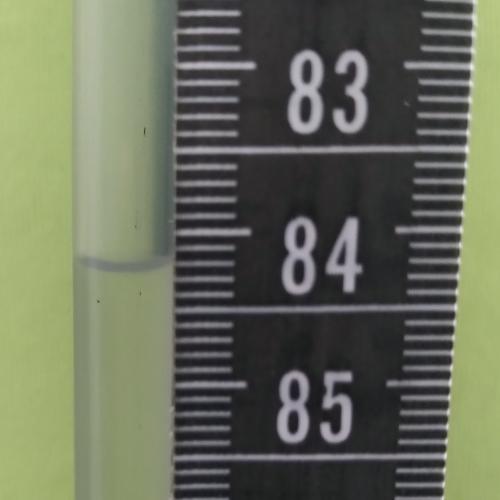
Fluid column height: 84.2 cm